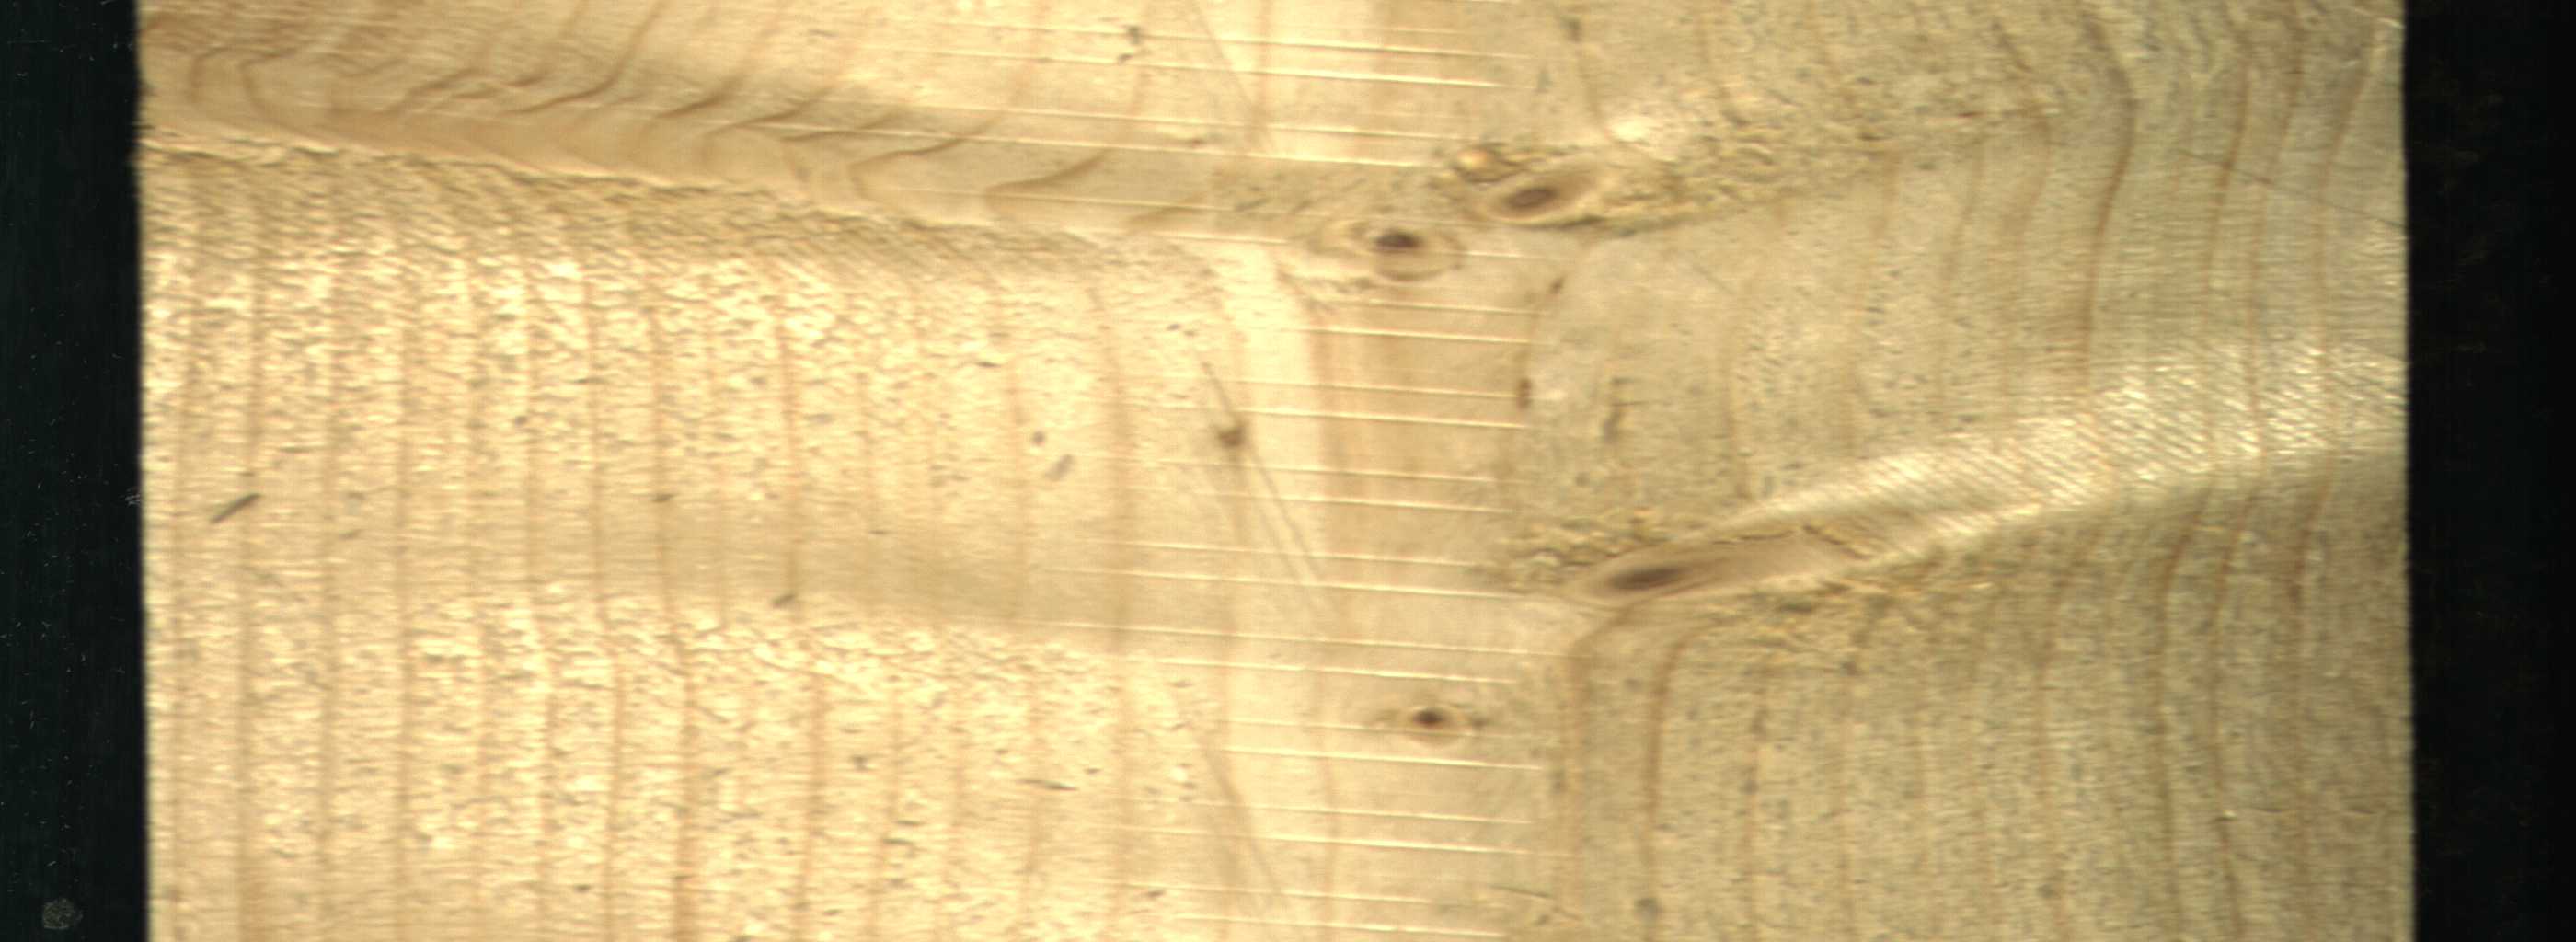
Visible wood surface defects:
Live_Knot
Live_Knot
Live_Knot
Live_Knot